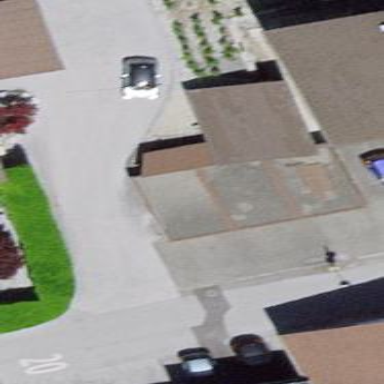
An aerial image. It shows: Garage building.